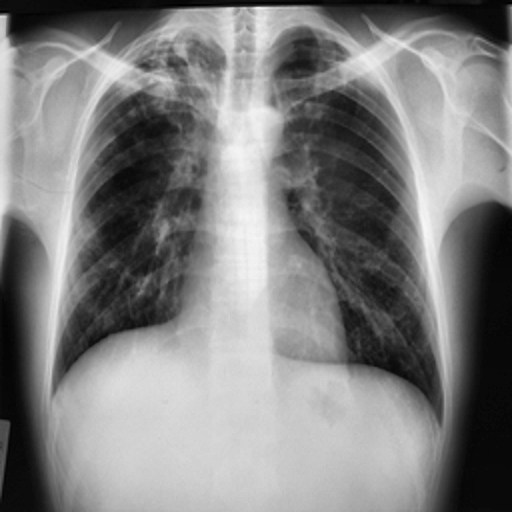
Finding: TUBERCULOSIS